Current action and preconditions to check: trajectory_clear

Your task: For each precondition in the list above, predict whether it will hold at this action.

Consider the current scene as observed from the mobile robot's camera, and analyze the predicted future states of all dynamic agents (e.g., people, animals, vehicles, or any moving entities) within the NEXT SECOND.

IMPORTANT: Only answer "very likely" if you are absolutely certain—based on strong, clear evidence—that a dynamic agent will violate the precondition in the predicted future state. Do NOT answer "very likely" for unlikely, ambiguous, or low-probability risks.

Ask yourself for each precondition: Is there a high probability, with clear and convincing evidence, that the predicted future states of any dynamic agent will interfere with the predicted future state of the currently executing action within the NEXT SECOND, causing that precondition to fail?

Assess the risk level based on these predictions. Use "likely" or "very likely" if motions create a clear risk of interference.

Use "neutral" or "improbable" if agents are nearby but their predicted paths are clearly diverging or non-conflicting.

Failure Risk Categories: "very improbable", "improbable", "neutral", "likely", "very likely"

Answer Format: Output ONLY the probability_of_failure value from these categories: "very improbable", "improbable", "neutral", "likely", "very likely"

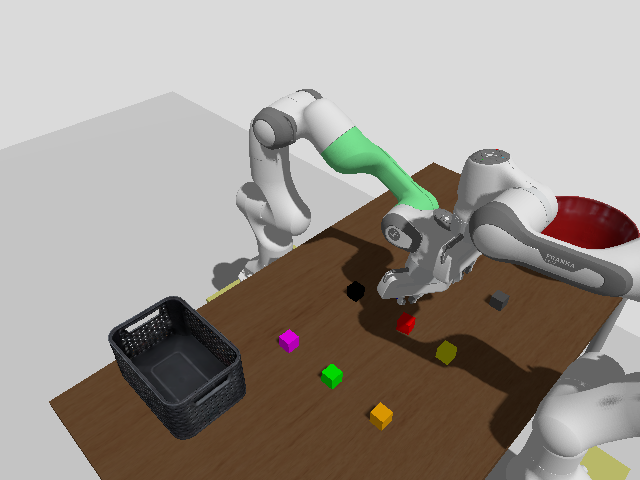

Answer: improbable